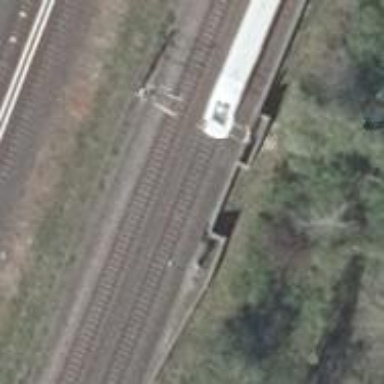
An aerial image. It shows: Milestone along the railway with catenary mast.